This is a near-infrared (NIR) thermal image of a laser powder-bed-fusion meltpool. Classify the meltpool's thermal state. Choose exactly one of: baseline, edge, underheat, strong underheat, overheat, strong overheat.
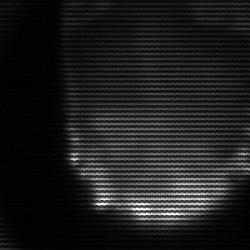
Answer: edge